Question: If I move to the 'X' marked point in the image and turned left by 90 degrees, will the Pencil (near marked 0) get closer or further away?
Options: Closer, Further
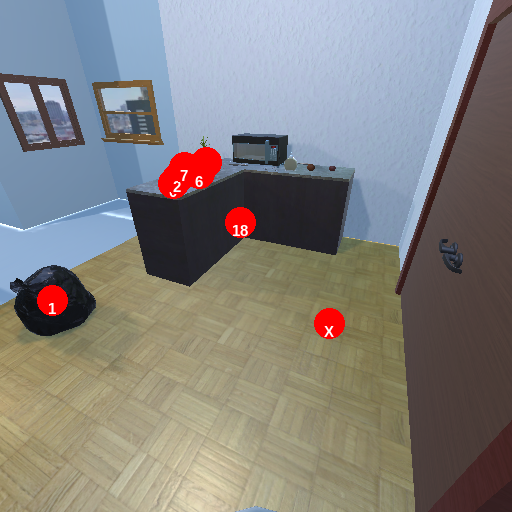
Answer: Closer